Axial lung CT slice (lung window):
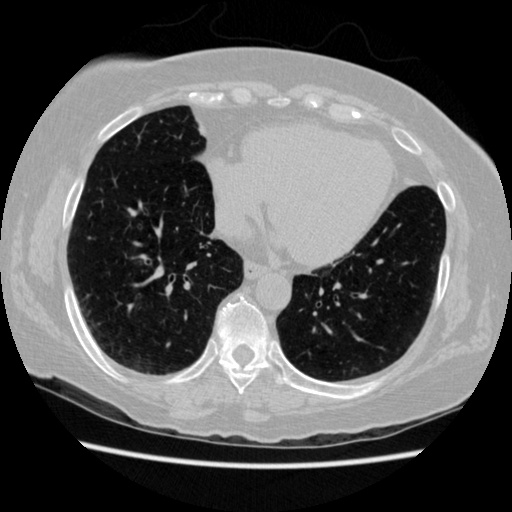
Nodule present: no